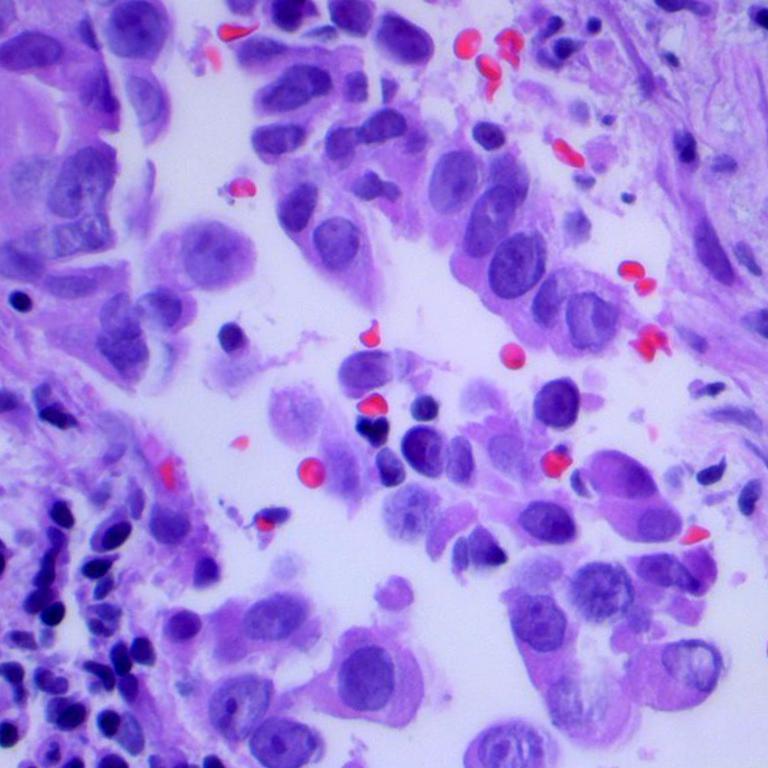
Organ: lung
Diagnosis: adenocarcinomas